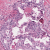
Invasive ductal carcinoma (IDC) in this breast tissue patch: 1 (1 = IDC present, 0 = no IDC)